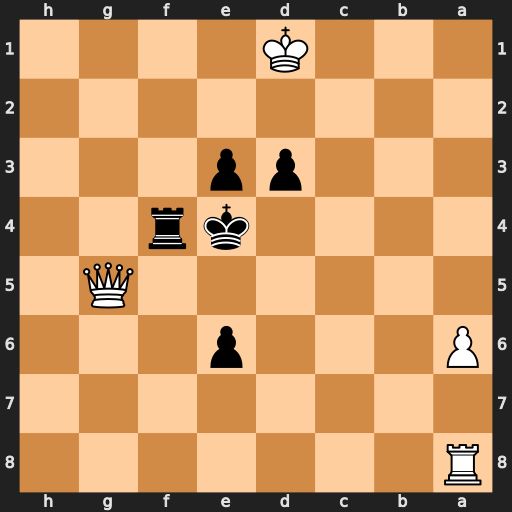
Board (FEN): R7/8/P3p3/6Q1/4kr2/3pp3/8/3K4
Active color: b
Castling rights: -
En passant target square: -
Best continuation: Rf1#